Question: I am trying to draw a straight line through one set of points, on top of a 3D grid generated with pm3d and dgrid3d:
'''
setpm3d
set dgrid3d 30,30,2
splot 'map.dat' with lines, 'path.dat' with lines lt -1
'''
The 3d grid is applied to both data sets, I only want it to apply to the first.
I've been messing with this for a while and don't seem to be getting anywhere.

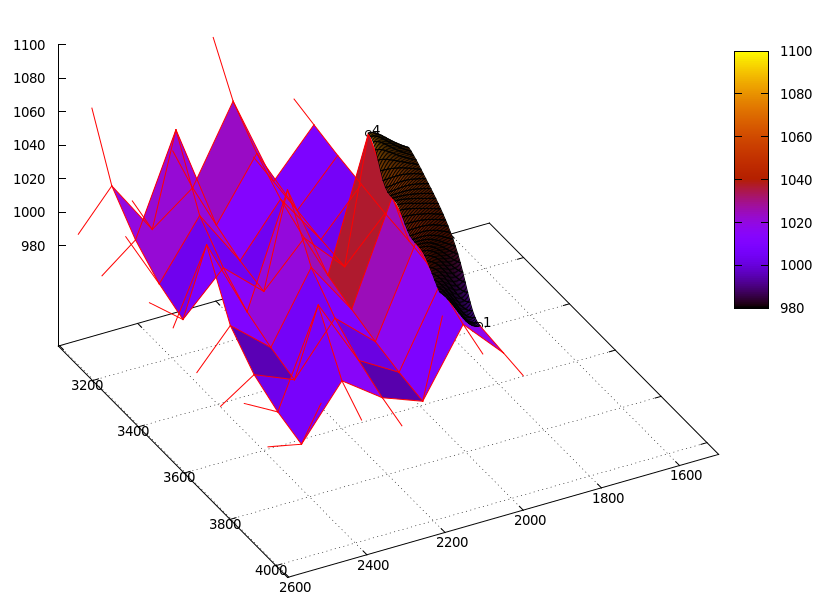
Answer: Unfortunately, there is no option 'nodgrid3d' (like there is 'nosurface') to turn off the gridding for individual plot parts. I think you must first plot the gridded data to a temporary file and plot this instead:
'''
set dgrid3d 30,30,3
set table 'map.grid'
splot 'map.dat' w l
unset table
unset dgrid3d
set pm3d
splot 'map.grid' w l, 'path.dat' w l lt -1
'''